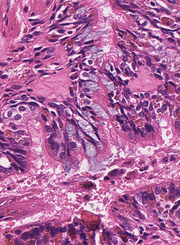
Tumor epithelial tissue: yes
Tumor-associated stroma tissue: yes
Normal tissue: no